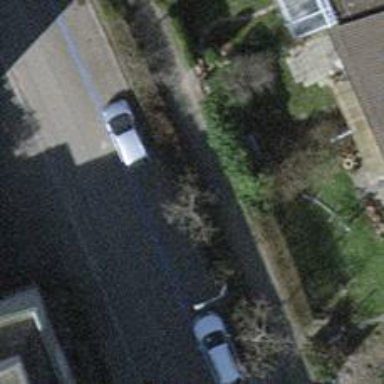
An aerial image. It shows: Avenue lined with trees.